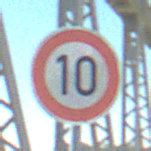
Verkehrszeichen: Geschwindigkeit10
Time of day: MorningAfternoon
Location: Outdoor (Special)
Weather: Clear
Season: NotSpecified
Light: Natural